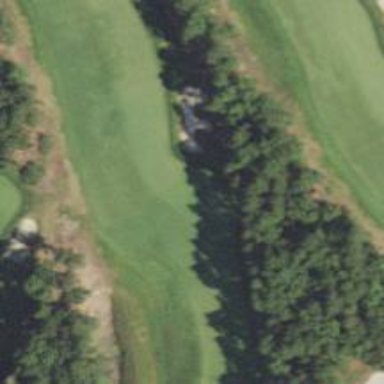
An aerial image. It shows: View of golf hole.